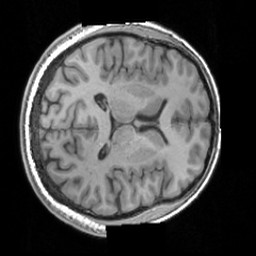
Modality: T1w
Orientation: axial
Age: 28
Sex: male
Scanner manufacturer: siemens
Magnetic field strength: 3 T
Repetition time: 1.63 s
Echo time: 0.00311 s